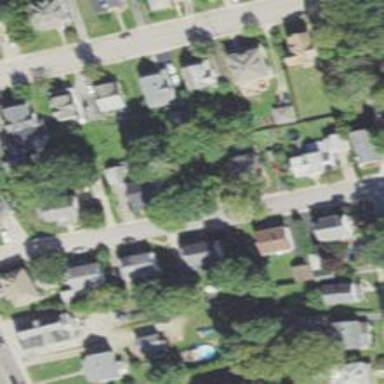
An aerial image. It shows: Residential driveway.